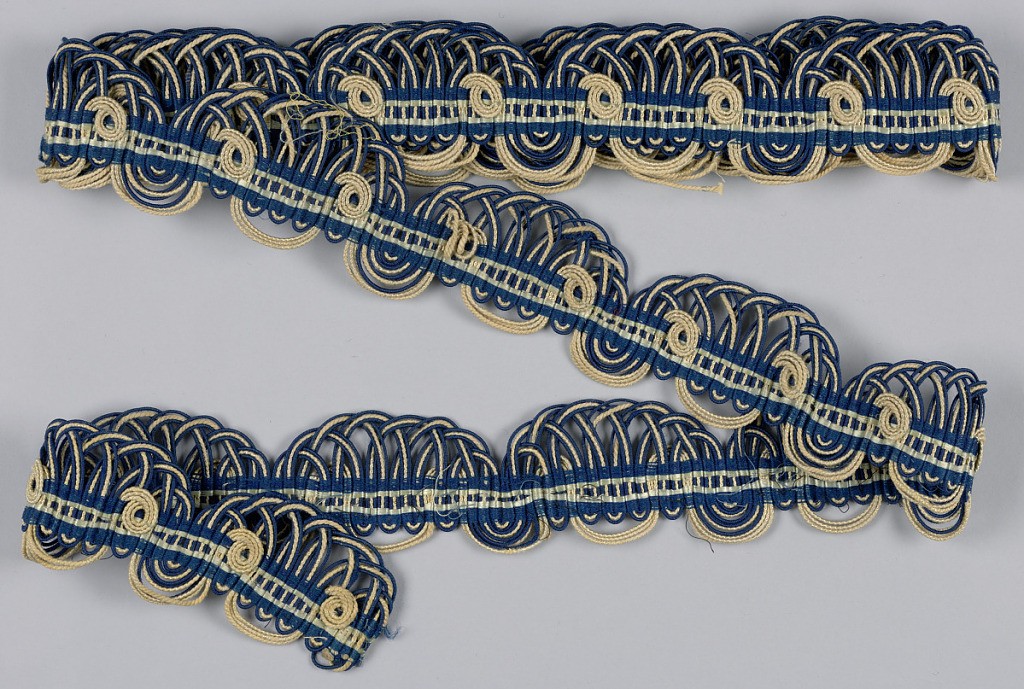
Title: Trimming
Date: mid-19th century
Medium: cotton, silk, wool, wood
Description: Woven looped trim in blue and white cord.